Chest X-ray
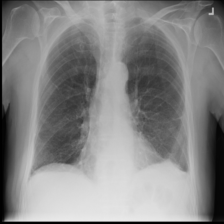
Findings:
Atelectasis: positive
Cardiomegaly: negative
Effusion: negative
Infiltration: positive
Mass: negative
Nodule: negative
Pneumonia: negative
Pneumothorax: negative
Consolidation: negative
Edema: negative
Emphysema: negative
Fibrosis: negative
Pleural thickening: negative
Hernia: negative